Question: Why does the application (package name) remains blank after upgrading ICS to Android 4.0.3, in my Eclipse logcat?
From what I understand, it is an important part of the logs and should not have been removed from Android 4.0.3.

It seems that this problem is only on <URL>.
So is there any way we can see or get a unique identifier (apart from the package name) for an application from the Logcat?
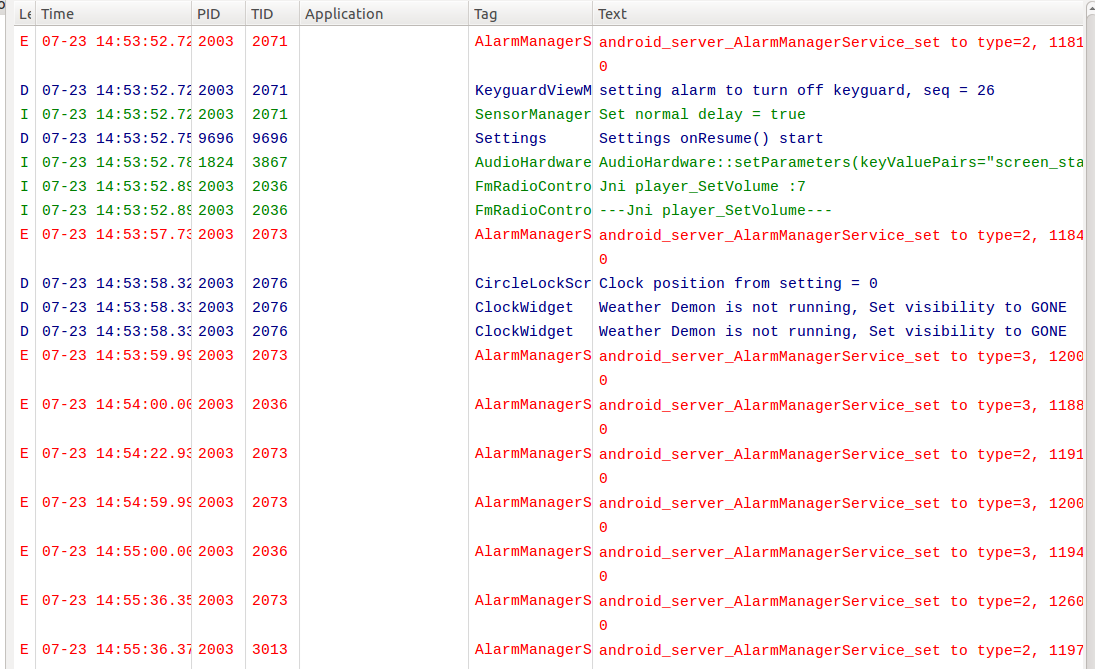
Answer: Okay.
It seems that this problem is only on Samsung Galaxy running on Android 4.0.3, because I'm getting the package information on my Emulator (4.0, 4.0.3 and 4.1) and also on Google Nexus (running 4.0.5)